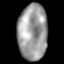
Tissue: lung
Cell type: Others
Senescence score: 0.1897
Nuclear area (px): 1625
Mean DAPI intensity: 155.093